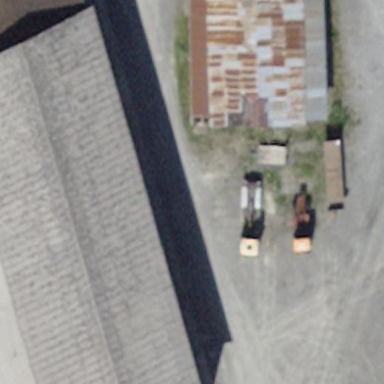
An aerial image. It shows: Gabled building.